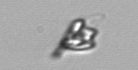
Label: Pyramimonas_longicauda